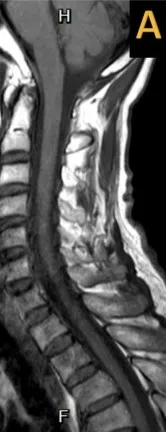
T1-weighted.
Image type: radiology (mri)